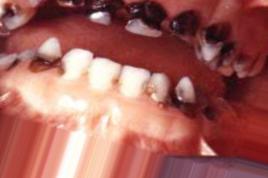
Condition: Caries